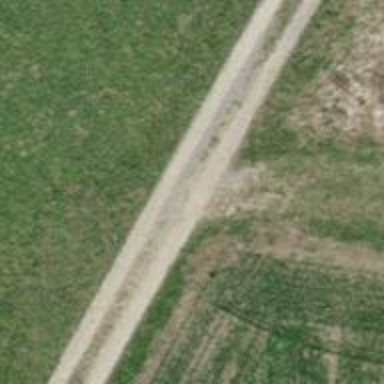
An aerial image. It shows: Pebblestone track with grade3 tracktype.